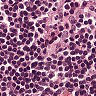
Metastatic tissue present: no